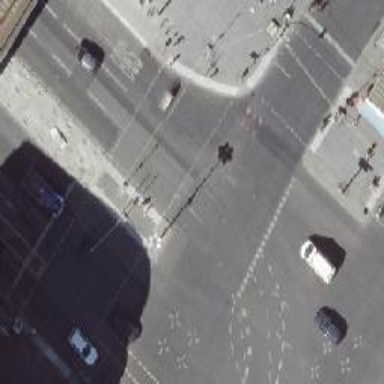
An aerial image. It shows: Crossing with traffic signals.